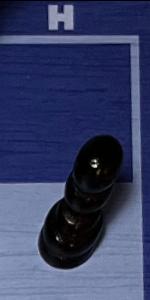
Label: Pawn_Black